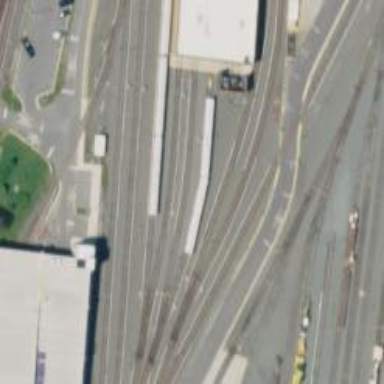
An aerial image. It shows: Yard area with electrified rail tracks.